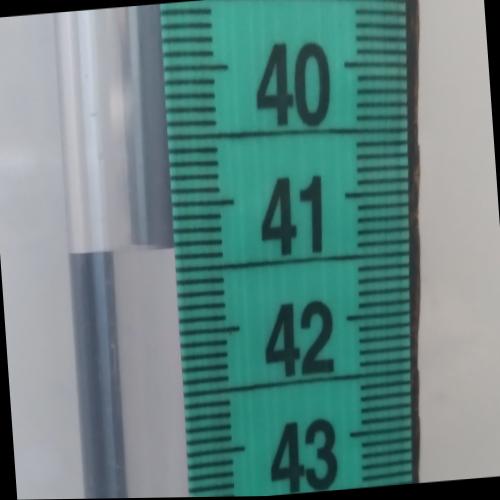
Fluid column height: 41.3 cm